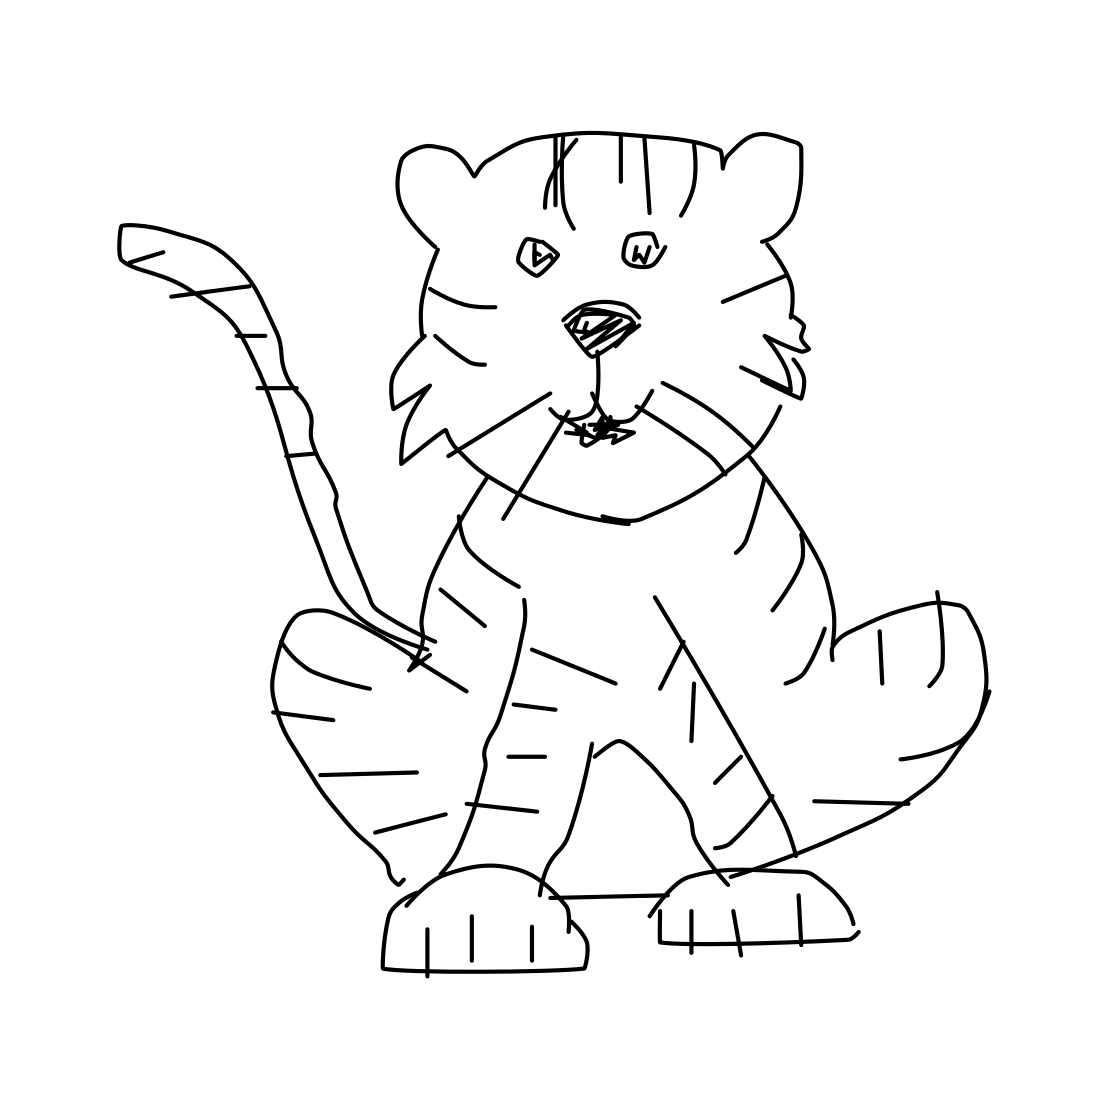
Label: tiger